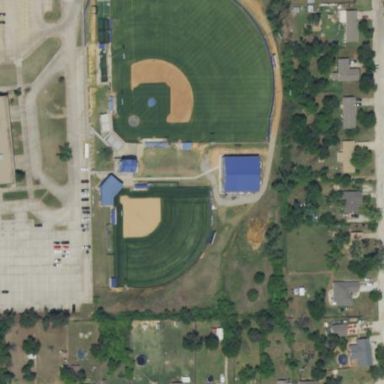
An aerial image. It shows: Stadium primarily used for baseball and softball.